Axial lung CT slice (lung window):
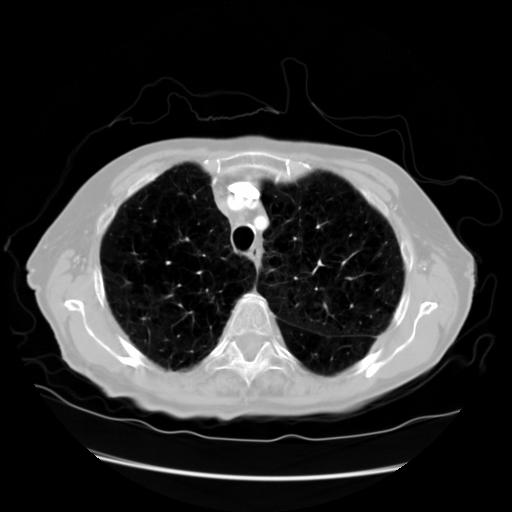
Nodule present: no